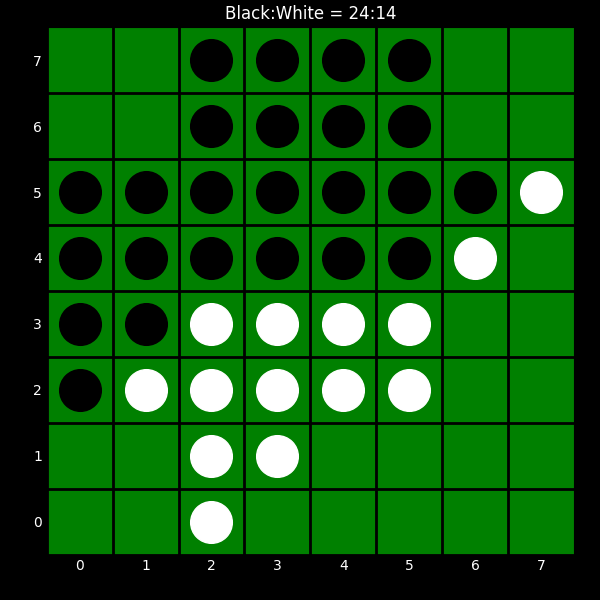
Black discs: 24
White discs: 14